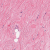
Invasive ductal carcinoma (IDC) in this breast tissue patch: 0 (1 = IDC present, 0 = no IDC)